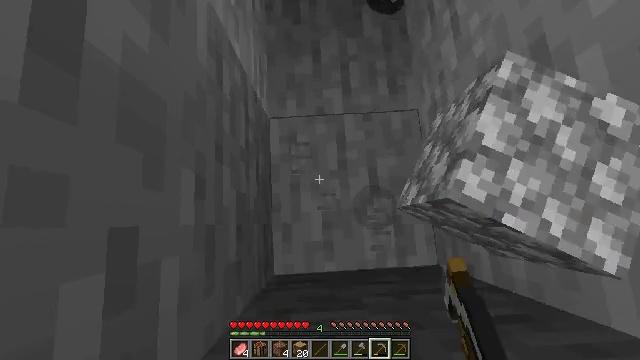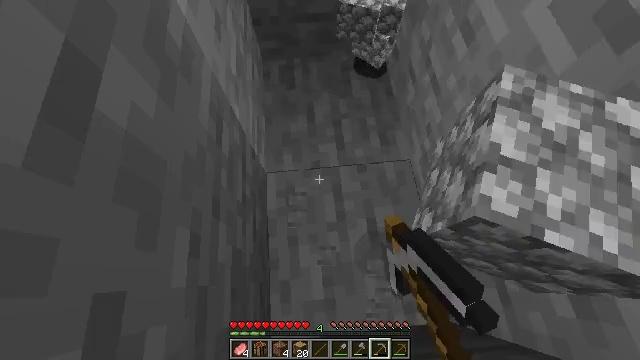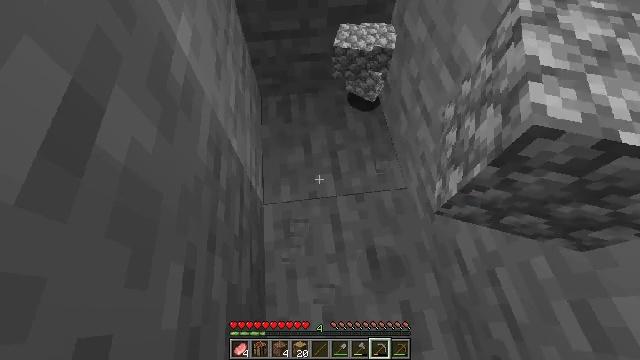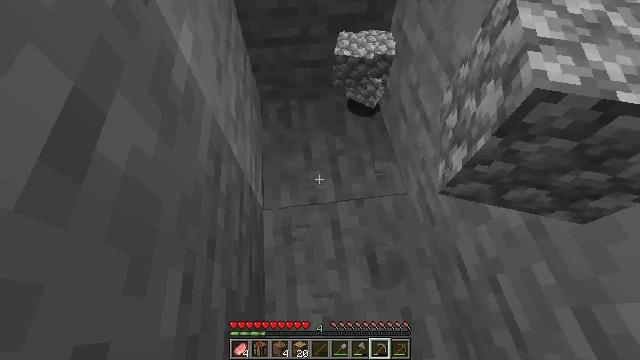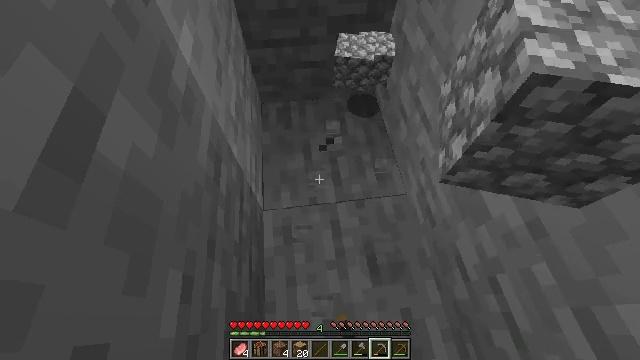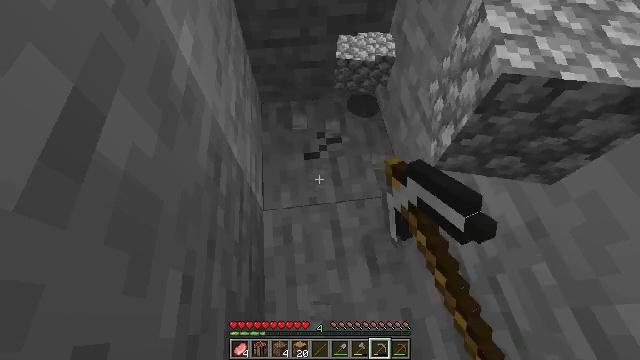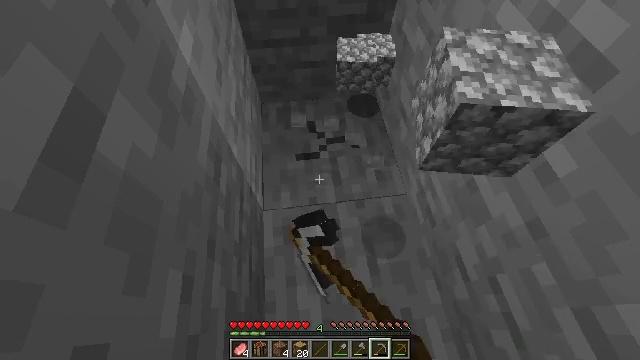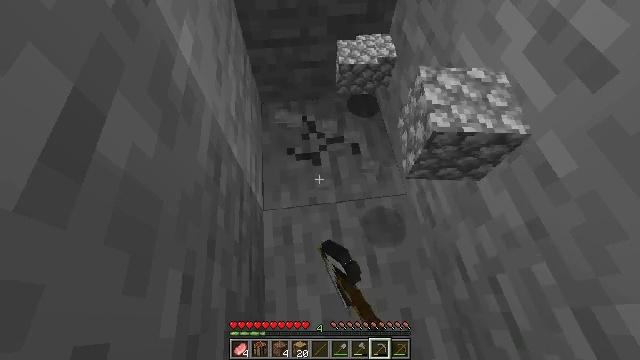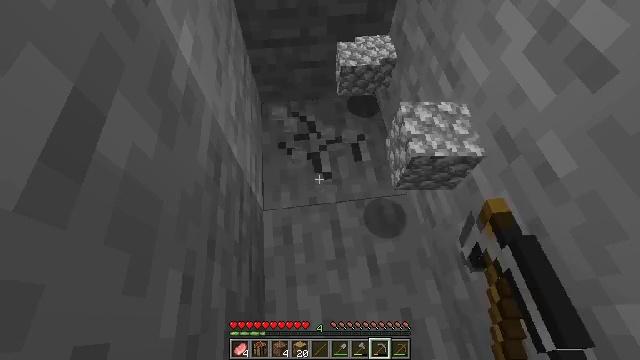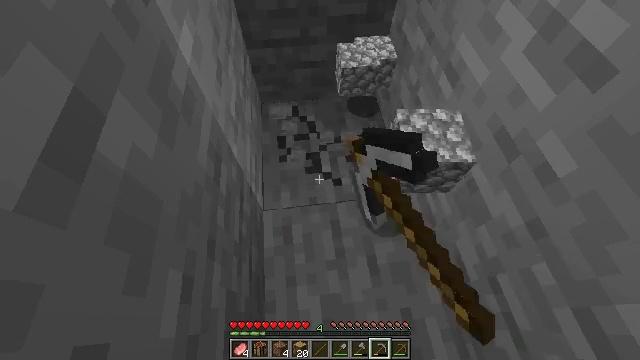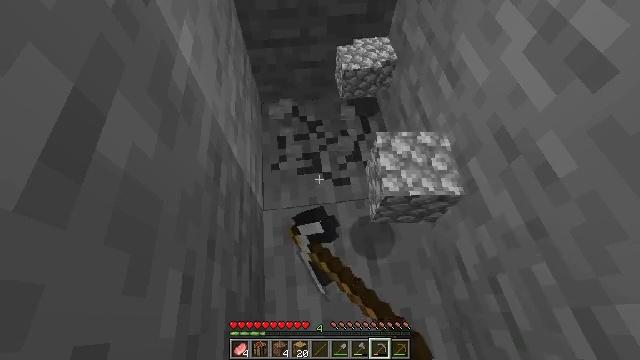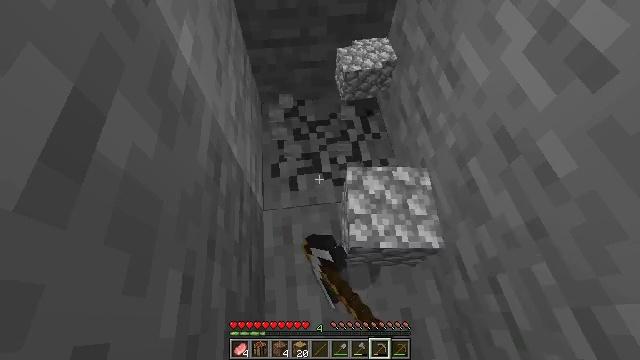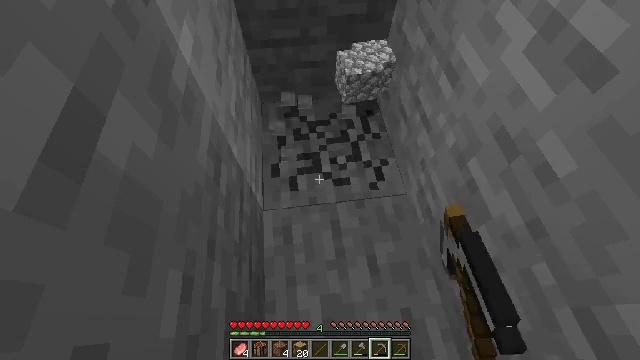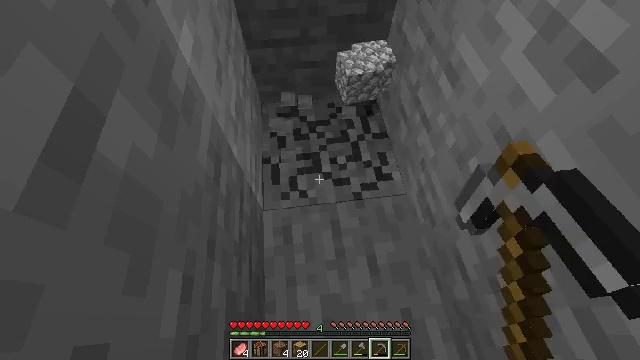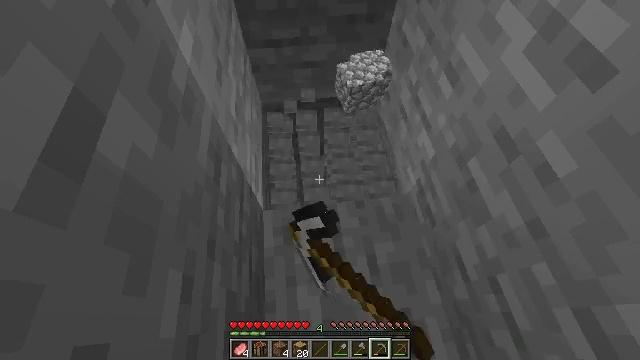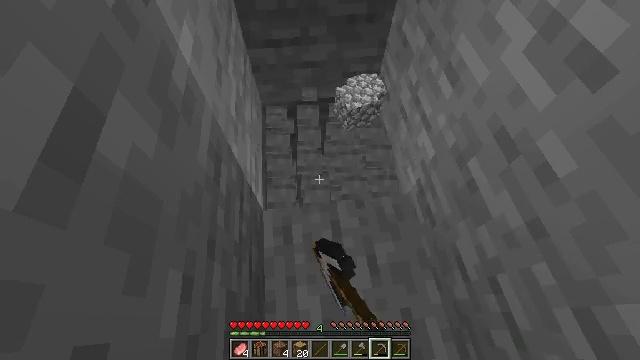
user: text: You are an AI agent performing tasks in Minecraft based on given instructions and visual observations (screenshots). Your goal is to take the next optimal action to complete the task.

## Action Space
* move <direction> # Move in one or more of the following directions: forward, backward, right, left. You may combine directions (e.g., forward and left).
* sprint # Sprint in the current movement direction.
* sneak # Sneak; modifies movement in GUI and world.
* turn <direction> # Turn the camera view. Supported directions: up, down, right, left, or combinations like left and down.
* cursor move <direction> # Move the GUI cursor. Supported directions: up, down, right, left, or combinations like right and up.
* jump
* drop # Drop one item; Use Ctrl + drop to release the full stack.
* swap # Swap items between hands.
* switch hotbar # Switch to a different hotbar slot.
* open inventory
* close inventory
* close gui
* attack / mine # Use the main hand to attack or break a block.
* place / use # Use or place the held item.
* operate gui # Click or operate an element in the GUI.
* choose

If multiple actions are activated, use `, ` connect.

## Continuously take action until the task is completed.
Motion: motion action
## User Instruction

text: Dig up the stone with a tool.
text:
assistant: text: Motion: turn right and up, attack / mine
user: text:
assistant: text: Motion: turn right and up, attack / mine
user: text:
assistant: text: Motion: turn up, attack / mine
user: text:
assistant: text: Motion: attack / mine
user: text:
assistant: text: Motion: attack / mine
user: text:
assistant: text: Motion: attack / mine
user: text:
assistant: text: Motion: attack / mine
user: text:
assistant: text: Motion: attack / mine
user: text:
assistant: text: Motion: attack / mine
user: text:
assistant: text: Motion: attack / mine
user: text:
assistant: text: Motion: attack / mine
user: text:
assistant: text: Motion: attack / mine
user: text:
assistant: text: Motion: attack / mine
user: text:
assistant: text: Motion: attack / mine
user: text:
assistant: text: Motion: attack / mine
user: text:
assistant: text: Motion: attack / mine
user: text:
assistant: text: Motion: attack / mine
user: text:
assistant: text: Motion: attack / mine
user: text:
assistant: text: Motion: attack / mine
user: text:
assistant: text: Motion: turn left and down, attack / mine
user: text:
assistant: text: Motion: turn left and down, attack / mine
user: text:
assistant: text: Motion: turn down, attack / mine
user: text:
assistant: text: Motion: attack / mine
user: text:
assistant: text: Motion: attack / mine
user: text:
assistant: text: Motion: attack / mine
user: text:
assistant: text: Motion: attack / mine
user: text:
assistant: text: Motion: attack / mine
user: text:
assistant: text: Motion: attack / mine
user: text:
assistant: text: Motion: attack / mine
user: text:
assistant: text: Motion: attack / mine